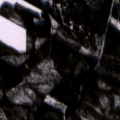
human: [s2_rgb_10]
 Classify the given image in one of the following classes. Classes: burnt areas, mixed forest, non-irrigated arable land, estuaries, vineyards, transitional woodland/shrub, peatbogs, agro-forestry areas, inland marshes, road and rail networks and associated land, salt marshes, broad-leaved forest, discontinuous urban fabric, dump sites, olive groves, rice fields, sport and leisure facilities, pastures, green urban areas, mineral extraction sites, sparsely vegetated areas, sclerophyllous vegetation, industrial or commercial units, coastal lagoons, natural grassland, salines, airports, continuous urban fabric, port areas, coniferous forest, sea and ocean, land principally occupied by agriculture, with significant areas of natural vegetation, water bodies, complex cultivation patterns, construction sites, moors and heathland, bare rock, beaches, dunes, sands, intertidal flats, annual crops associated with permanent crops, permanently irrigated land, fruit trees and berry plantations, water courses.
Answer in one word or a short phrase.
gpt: non-irrigated arable land, coniferous forest, mixed forest